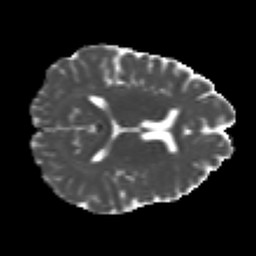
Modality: MD
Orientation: axial
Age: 24
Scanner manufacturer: siemens
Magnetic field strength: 3 T
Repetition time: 4.52 s
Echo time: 0.084 s